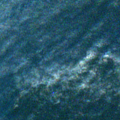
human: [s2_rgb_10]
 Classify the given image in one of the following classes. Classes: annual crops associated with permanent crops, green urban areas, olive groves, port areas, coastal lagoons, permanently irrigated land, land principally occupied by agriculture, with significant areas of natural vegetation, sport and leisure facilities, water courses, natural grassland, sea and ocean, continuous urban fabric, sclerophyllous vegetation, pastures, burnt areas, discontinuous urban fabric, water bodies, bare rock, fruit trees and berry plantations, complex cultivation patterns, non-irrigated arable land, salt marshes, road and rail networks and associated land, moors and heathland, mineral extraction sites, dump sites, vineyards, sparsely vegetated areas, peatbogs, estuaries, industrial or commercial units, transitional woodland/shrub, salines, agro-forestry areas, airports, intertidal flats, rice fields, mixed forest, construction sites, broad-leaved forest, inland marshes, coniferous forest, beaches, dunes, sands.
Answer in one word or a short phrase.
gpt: sea and ocean